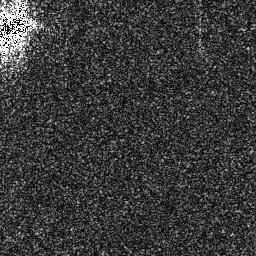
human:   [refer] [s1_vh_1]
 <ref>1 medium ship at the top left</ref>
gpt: <box>[[0, 1, 13, 18, 0]]</box>